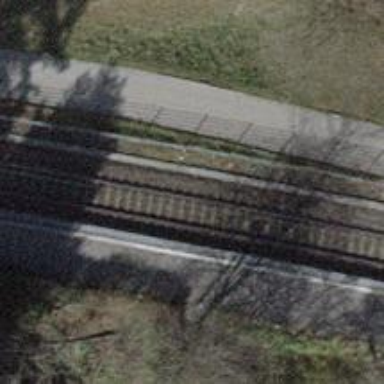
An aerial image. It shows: Railway halt station for public transport.